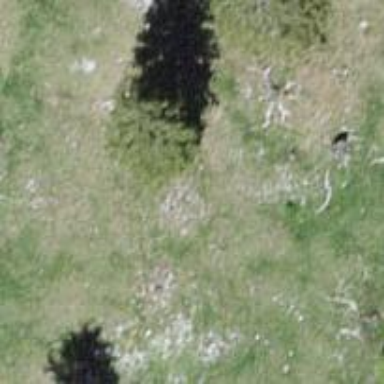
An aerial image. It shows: Needle-leaved tree in natural setting.